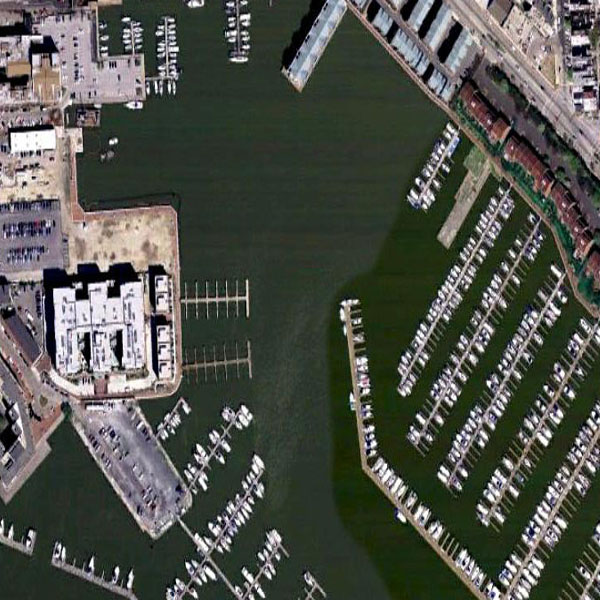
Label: Port